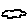
Label: cloud